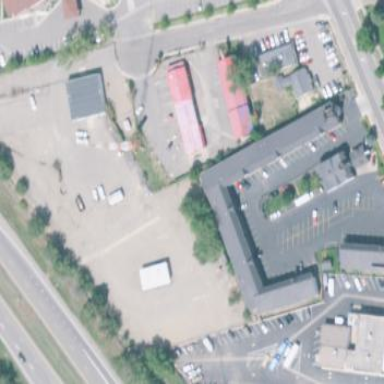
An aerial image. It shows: Motel building.